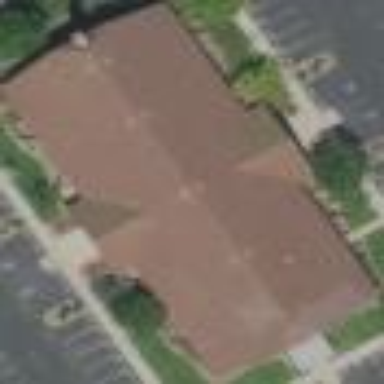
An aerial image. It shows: Beautiful church building.